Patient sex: M
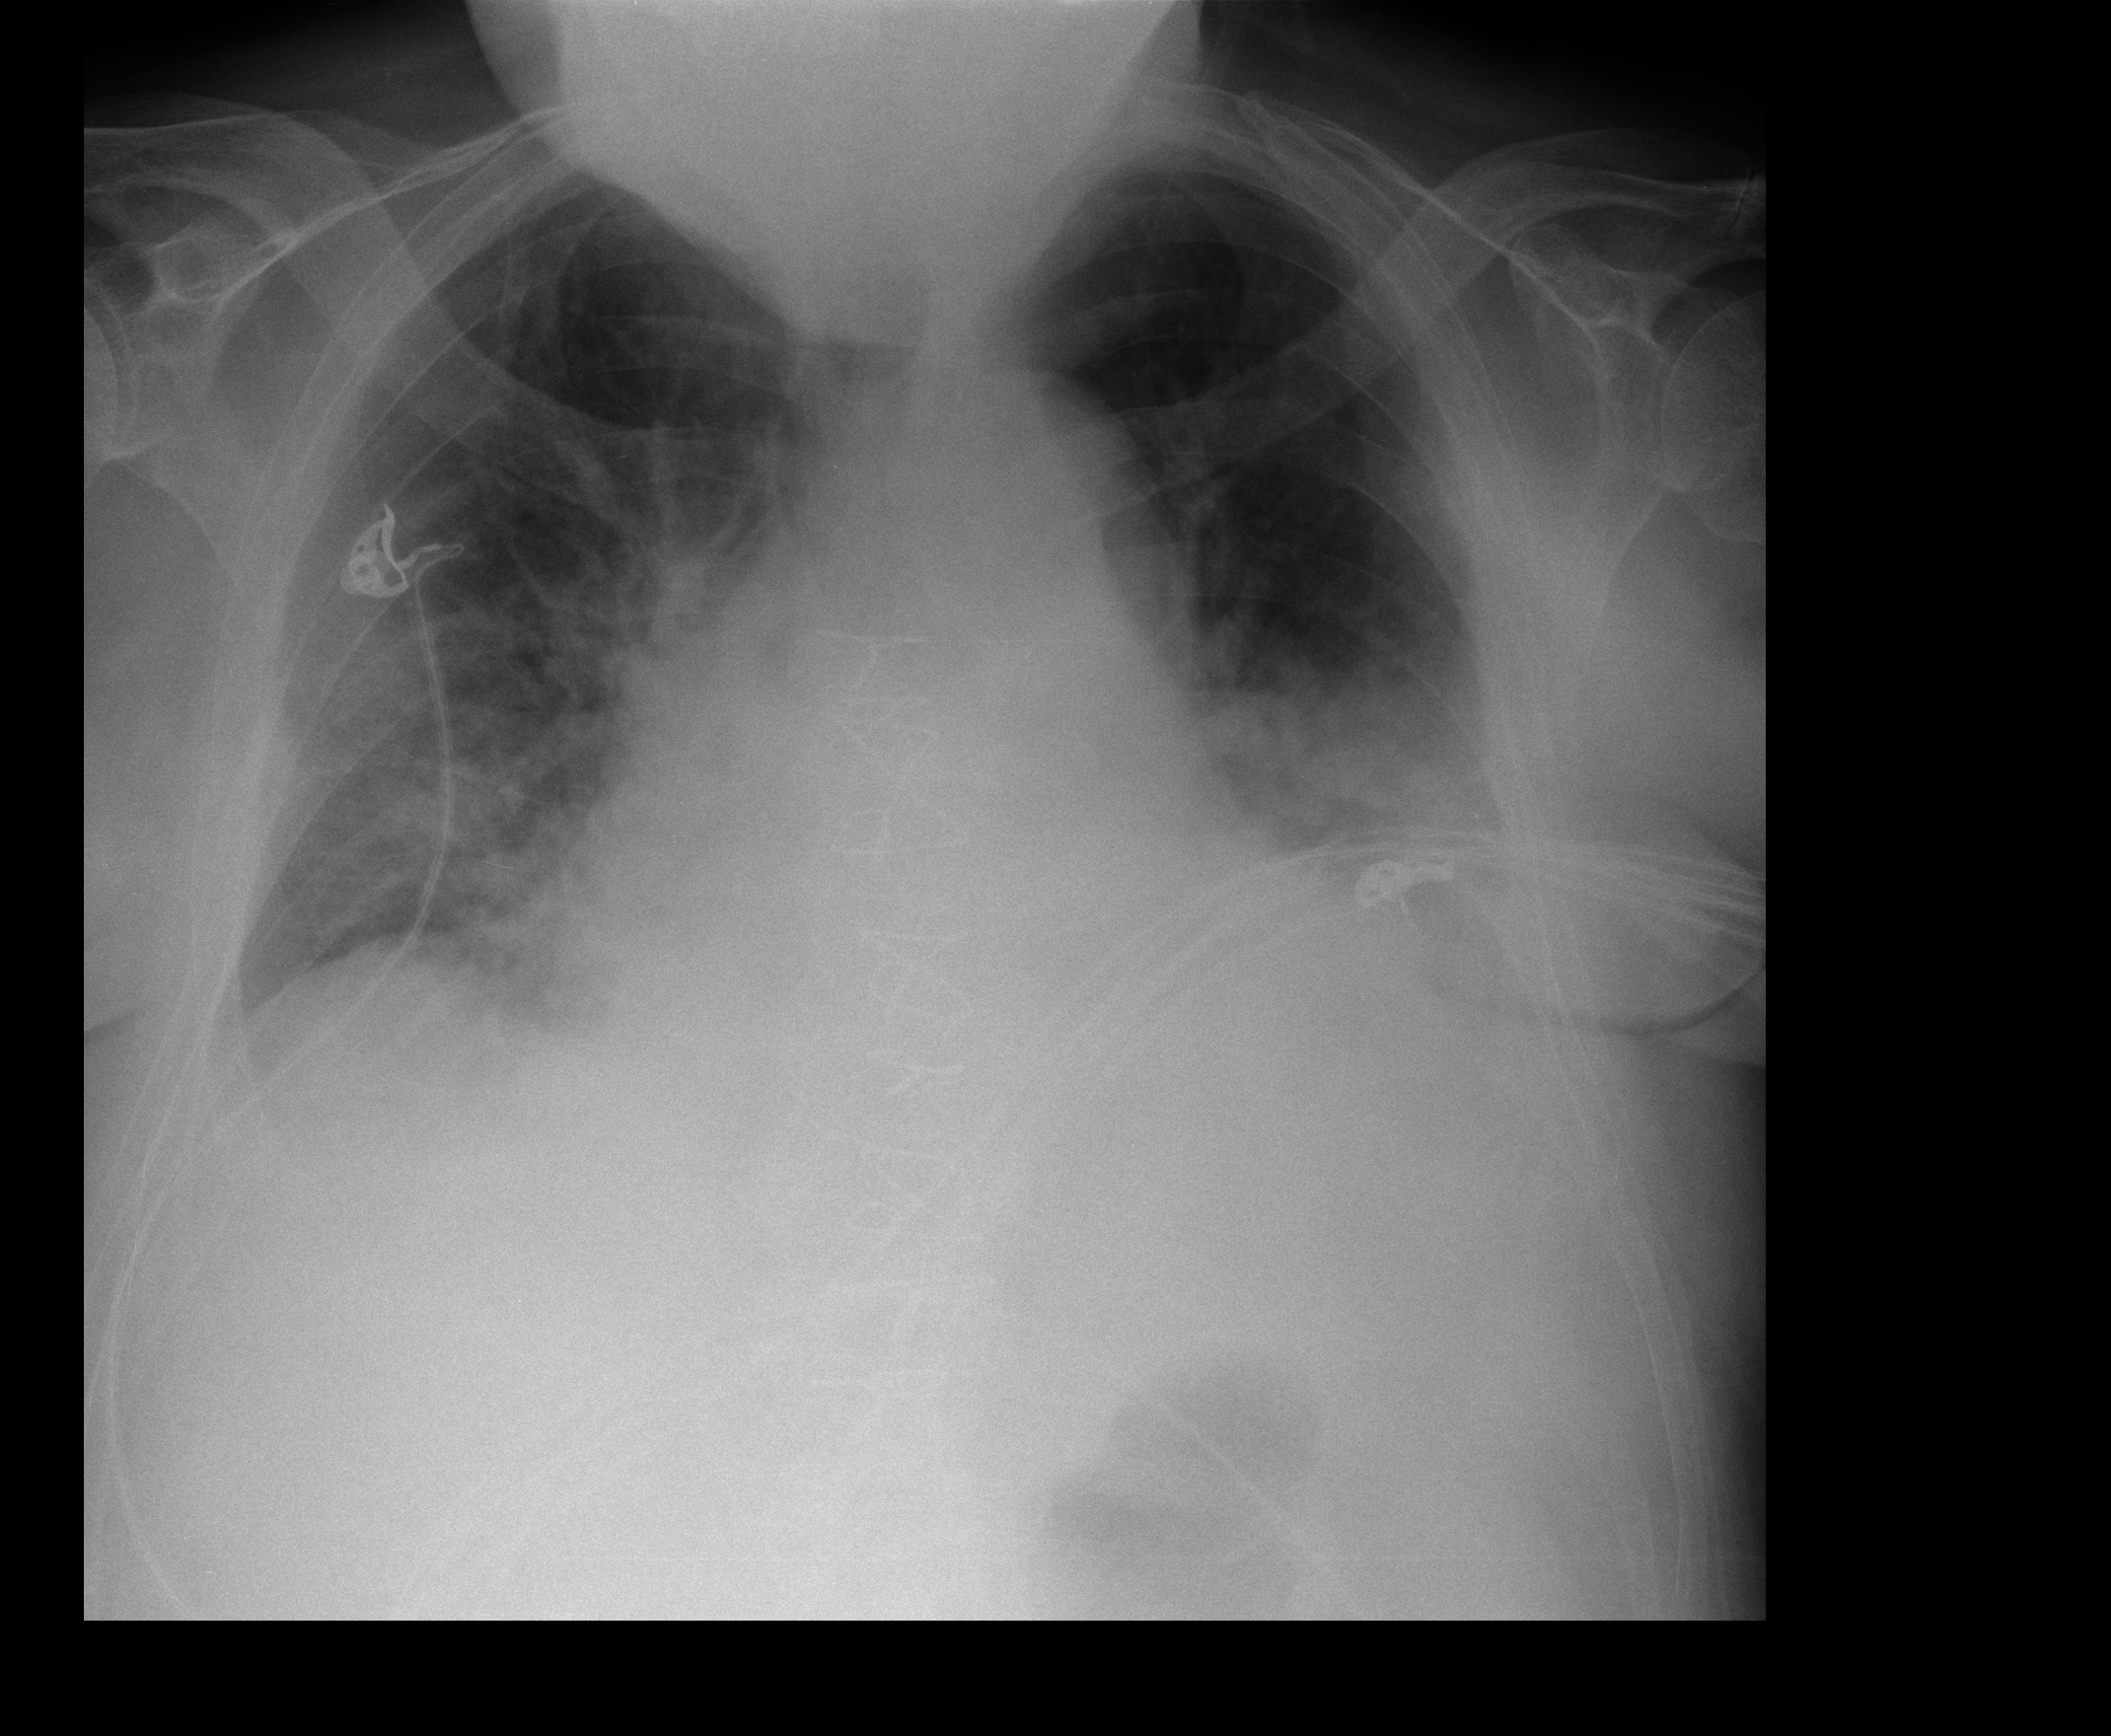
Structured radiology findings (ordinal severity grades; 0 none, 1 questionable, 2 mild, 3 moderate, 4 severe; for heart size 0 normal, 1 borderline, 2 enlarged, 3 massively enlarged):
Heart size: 3
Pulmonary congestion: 3
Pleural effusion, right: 2
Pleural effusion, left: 3
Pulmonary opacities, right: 2
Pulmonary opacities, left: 2
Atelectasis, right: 2
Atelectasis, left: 3